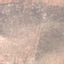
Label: PermanentCrop